Question: I want to create an enquiry submission form for a product as in the image. Whenever I run the code the components are not in its proper place.

Help me to design. The 'editText' field will go to the edge of screen and button will also go somewhere else than the desired location when app running...
How to make this layout work on every device. I am a newbie to android.
'''
<RelativeLayout xmlns:android="http://schemas.android.com/apk/res/android"
xmlns:tools="http://schemas.android.com/tools"
android:layout_width="match_parent"
android:layout_height="match_parent"
xmlns:app="http://schemas.android.com/apk/res-auto"
android:background="@drawable/bg"
android:animateLayoutChanges="true">
<TextView
android:id="@+id/textView17"
android:layout_width="wrap_content"
android:layout_height="wrap_content"
android:layout_alignParentLeft="true"
android:layout_alignParentStart="true"
android:layout_alignParentTop="true"
android:layout_marginLeft="20dp"
android:layout_marginStart="20dp"
android:layout_marginTop="84dp"
android:text="PRODUCT NAME"
android:textAppearance="@style/TextAppearance.AppCompat.Light.Widget.PopupMenu.Large" />
<TextView
android:id="@+id/textView18"
android:layout_width="wrap_content"
android:layout_height="wrap_content"
android:layout_alignBaseline="@+id/textView17"
android:layout_alignBottom="@+id/textView17"
android:layout_alignParentEnd="true"
android:layout_alignParentRight="true"
android:layout_marginEnd="43dp"
android:layout_marginRight="43dp"
android:text="TextView"
android:textAppearance="@style/TextAppearance.AppCompat.Body2" />
<com.daimajia.slider.library.SliderLayout
android:id="@+id/itemImages"
android:layout_width="190dp"
android:layout_height="190dp"
android:layout_alignParentEnd="true"
android:layout_alignParentRight="true"
android:layout_alignTop="@+id/offer"
android:layout_marginEnd="13dp"
android:layout_marginRight="13dp" />
<ImageView
android:id="@+id/offer"
android:layout_gravity="center"
android:layout_width="match_parent"
android:layout_height="190dp"
android:layout_alignLeft="@+id/itemImages"
android:layout_alignStart="@+id/itemImages"
android:layout_below="@+id/textView18"
android:layout_marginTop="18dp"
android:scaleType="centerCrop"/>
<EditText
android:id="@+id/reviewInput"
android:layout_width="match_parent"
android:layout_height="50dp"
android:layout_below="@+id/itemImages"
android:layout_marginTop="53dp"
android:layout_toEndOf="@+id/submitReview"
android:layout_toRightOf="@+id/submitReview"
android:background="@drawable/boarder"
android:ems="10"
android:hint="@string/Write_an_enquiry"
android:inputType="textMultiLine"
android:padding="5dp" />
<Button
android:id="@+id/submitReview"
android:layout_width="wrap_content"
android:layout_height="wrap_content"
android:layout_alignEnd="@+id/itemImages"
android:layout_alignRight="@+id/itemImages"
android:layout_below="@+id/reviewInput"
android:layout_marginTop="12dp"
android:background="@color/accent"
android:onClick="insertReview"
android:visibility="gone"
android:padding="5dp"
android:text="@string/submit"
android:textColor="@android:color/white" />
<TextView
android:id="@+id/textView19"
android:layout_width="wrap_content"
android:layout_height="wrap_content"
android:layout_alignParentTop="true"
android:layout_centerHorizontal="true"
android:layout_marginTop="22dp"
android:text="ENQUIRY SUBMISSION"
android:textAppearance="@style/TextAppearance.AppCompat.Body2" />
</RelativeLayout>
'''
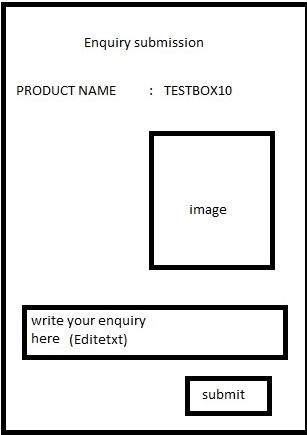
Answer: Try to use this.
'''
<TextView
android:id="@+id/textView17"
android:layout_width="wrap_content"
android:layout_height="wrap_content"
android:layout_alignParentLeft="true"
android:layout_alignParentStart="true"
android:layout_alignParentTop="true"
android:layout_marginLeft="20dp"
android:layout_marginStart="20dp"
android:layout_marginTop="84dp"
android:text="PRODUCT NAME"
android:textAppearance="@style/TextAppearance.AppCompat.Light.Widget.PopupMenu.Large" />
<TextView
android:id="@+id/textView18"
android:layout_width="wrap_content"
android:layout_height="wrap_content"
android:layout_alignBaseline="@+id/textView17"
android:layout_alignBottom="@+id/textView17"
android:layout_alignParentEnd="true"
android:layout_alignParentRight="true"
android:layout_marginEnd="43dp"
android:layout_marginRight="43dp"
android:text="TextView"
android:textAppearance="@style/TextAppearance.AppCompat.Body2" />
<com.daimajia.slider.library.SliderLayout
android:id="@+id/itemImages"
android:layout_width="190dp"
android:layout_height="190dp"
android:layout_alignParentEnd="true"
android:layout_alignParentRight="true"
android:layout_alignTop="@+id/offer"
android:layout_marginEnd="13dp"
android:layout_marginRight="13dp" />
<ImageView
android:id="@+id/offer"
android:layout_gravity="center"
android:layout_width="match_parent"
android:layout_height="190dp"
android:layout_alignLeft="@+id/itemImages"
android:layout_alignStart="@+id/itemImages"
android:layout_below="@+id/textView18"
android:layout_marginTop="18dp"
android:scaleType="centerCrop"/>
<EditText
android:id="@+id/reviewInput"
android:layout_width="match_parent"
android:layout_height="50dp"
android:layout_above="@+id/submitReview"
android:layout_alignParentEnd="true"
android:layout_marginBottom="11dp"
android:background="@drawable/boarder"
android:ems="10"
android:hint="Write_an_enquiry"
android:inputType="textMultiLine"
android:padding="5dp" />
<Button
android:id="@+id/submitReview"
android:layout_width="wrap_content"
android:layout_height="wrap_content"
android:layout_alignParentBottom="true"
android:layout_alignStart="@+id/textView18"
android:layout_marginBottom="11dp"
android:background="@color/colorAccent"
android:onClick="insertReview"
android:padding="5dp"
android:text="submit"
android:textColor="@android:color/white"
android:visibility="visible" />
<TextView
android:id="@+id/textView19"
android:layout_width="wrap_content"
android:layout_height="wrap_content"
android:layout_alignParentTop="true"
android:layout_centerHorizontal="true"
android:layout_marginTop="22dp"
android:text="ENQUIRY SUBMISSION"
android:textAppearance="@style/TextAppearance.AppCompat.Body2" />
</RelativeLayout>
'''
And in 'AndroidManifest.xml' add this line to your activity.
'''
android:windowSoftInputMode="adjustResize|stateHidden"
'''
Hope this will fix the problem.